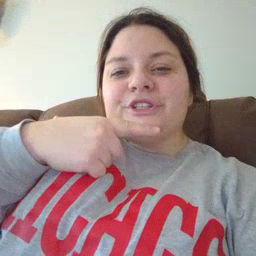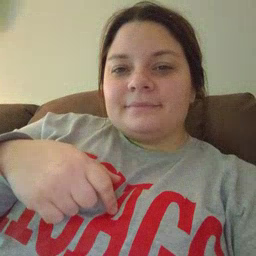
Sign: chin